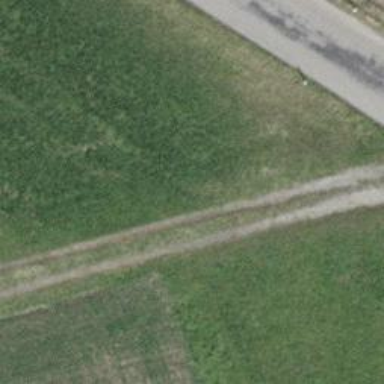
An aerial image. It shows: Gravel track of grade3 type.